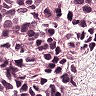
Metastatic tissue present: yes